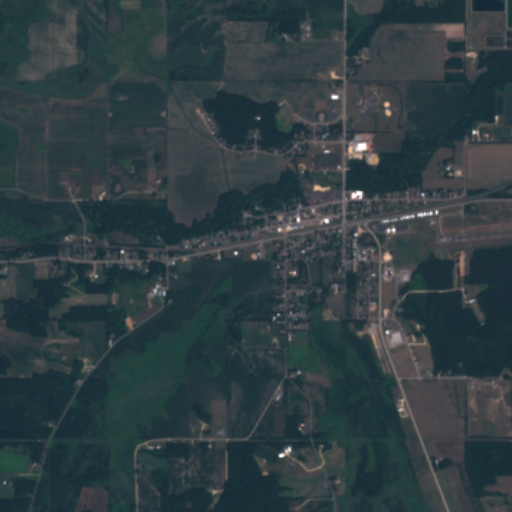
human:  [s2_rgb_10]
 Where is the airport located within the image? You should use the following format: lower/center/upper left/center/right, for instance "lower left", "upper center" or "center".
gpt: The airport is located in the center right of the image.
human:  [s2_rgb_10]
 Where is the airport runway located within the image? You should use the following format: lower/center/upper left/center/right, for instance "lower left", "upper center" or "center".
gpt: The airport runway is located in the center right of the image.
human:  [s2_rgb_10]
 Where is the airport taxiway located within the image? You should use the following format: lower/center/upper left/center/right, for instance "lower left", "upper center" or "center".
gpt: The airport taxiway is located in the center right of the image.
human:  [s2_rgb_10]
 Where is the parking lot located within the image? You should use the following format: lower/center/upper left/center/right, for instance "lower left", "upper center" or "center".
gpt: The parking lot is located in the center of the image.
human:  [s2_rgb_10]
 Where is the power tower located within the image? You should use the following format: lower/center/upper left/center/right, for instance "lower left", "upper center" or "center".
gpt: The power tower is located in the lower center of the image.
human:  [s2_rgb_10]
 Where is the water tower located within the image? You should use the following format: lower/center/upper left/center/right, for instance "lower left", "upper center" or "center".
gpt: The water tower is located in the upper center of the image.
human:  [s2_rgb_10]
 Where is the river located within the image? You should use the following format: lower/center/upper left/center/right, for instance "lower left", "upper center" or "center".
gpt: The river is located in the upper of the image.
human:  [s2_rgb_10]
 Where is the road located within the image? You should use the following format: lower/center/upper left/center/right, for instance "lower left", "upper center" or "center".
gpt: There is no road in the image.